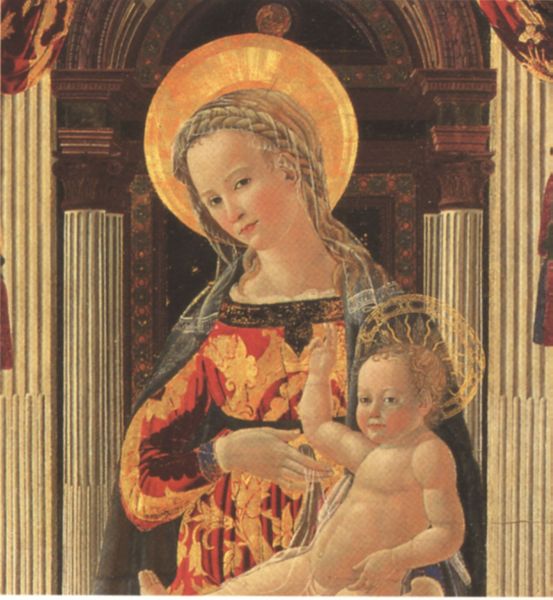
Titel: Triptychon mit Madonna, Kind und Heiligen
Künstler: Giovanni di Francesco
Institution: Florenz, Bargello
Schlagwörter: nackt, gelb, frau, schwarz, säulen, rot, schleier, blond, vorhang, gold, kind, renaissance, liebe, baby, thron, zopf, nische, portal, heiligenschein, christus, jesus, segen, maria, madonna, josef, jesuskind, heiligenscheine, segensgestus, glorie, jesusknabe